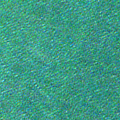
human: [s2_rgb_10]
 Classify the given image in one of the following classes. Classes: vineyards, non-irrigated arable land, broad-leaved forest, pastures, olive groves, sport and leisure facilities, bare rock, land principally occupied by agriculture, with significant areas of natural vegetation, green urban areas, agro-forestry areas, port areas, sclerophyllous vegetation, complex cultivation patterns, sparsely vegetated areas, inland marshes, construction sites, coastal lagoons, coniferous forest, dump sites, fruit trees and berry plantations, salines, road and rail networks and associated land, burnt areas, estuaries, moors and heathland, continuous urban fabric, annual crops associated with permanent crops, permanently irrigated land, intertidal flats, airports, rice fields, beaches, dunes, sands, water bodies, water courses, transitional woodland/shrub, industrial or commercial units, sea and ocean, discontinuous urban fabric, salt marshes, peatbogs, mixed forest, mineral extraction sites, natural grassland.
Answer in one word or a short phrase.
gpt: sea and ocean